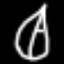
Label: leaf